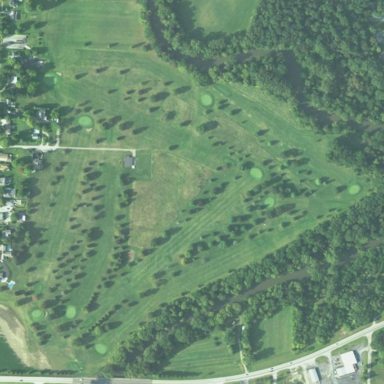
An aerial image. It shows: Golf course.